Question: I can't figure this one out.
It seems to work in IE8+ and Firefox, but Chrome displays it "wrong" (maybe it's right, who knows):

I am using Bootstrap, so I am not sure if that's affecting anything.
<URL>
The bars need to be fluid for my purposes, so pixel widths won't work. I am not sure if IE/Firefox are masking an issue and if Chrome is being honest with me.
If you can't figure it out, any alternative ideas for a fluid set of progress bars?
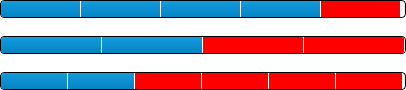
Answer: I see your problem. I guess it's rounding all the percentages the same way, so you have a noticeable change in total width when you float them next to each other.
In order to keep it to a maximum 1px total error, I'd make sure that all the right edges are defined from the main container and the last one touches the right edge, instead of relying on the browser compensating for rounding error. Check this out:
<URL>
'''
.progress {
position:relative;
border: 1px solid black;
box-sizing: border-box;
}
.progress .bar {
position:absolute;
left:0;
border-right: 1px solid white;
}
.progress .bar:first-child {
border-right:none;
}
.progress .bar.bar-remaining {
filter: none;
background: red;
}
'''
and
'''
<div class="progress">
<div class="bar bar-remaining" style="width: 100%"></div>
<div class="bar bar-remaining" style="width: 75%"></div>
<div class="bar" style="width: 50%"></div>
<div class="bar" style="width: 25%"></div>
</div>
'''
You could target the individual divs with CSS's <URL> selector instead of hard-coding widths or special classes in your markup.
But it's still a bit ugly in my opinion, and you'll have to play a bit to get your rounded corners looking right again.
What about drawing it on a <URL> and using this html-based version as a fall-back?
: I don't know anything about bootstrap, but hopefully this is still applicable!